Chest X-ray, AP view. Patient: 79 years old, sex M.
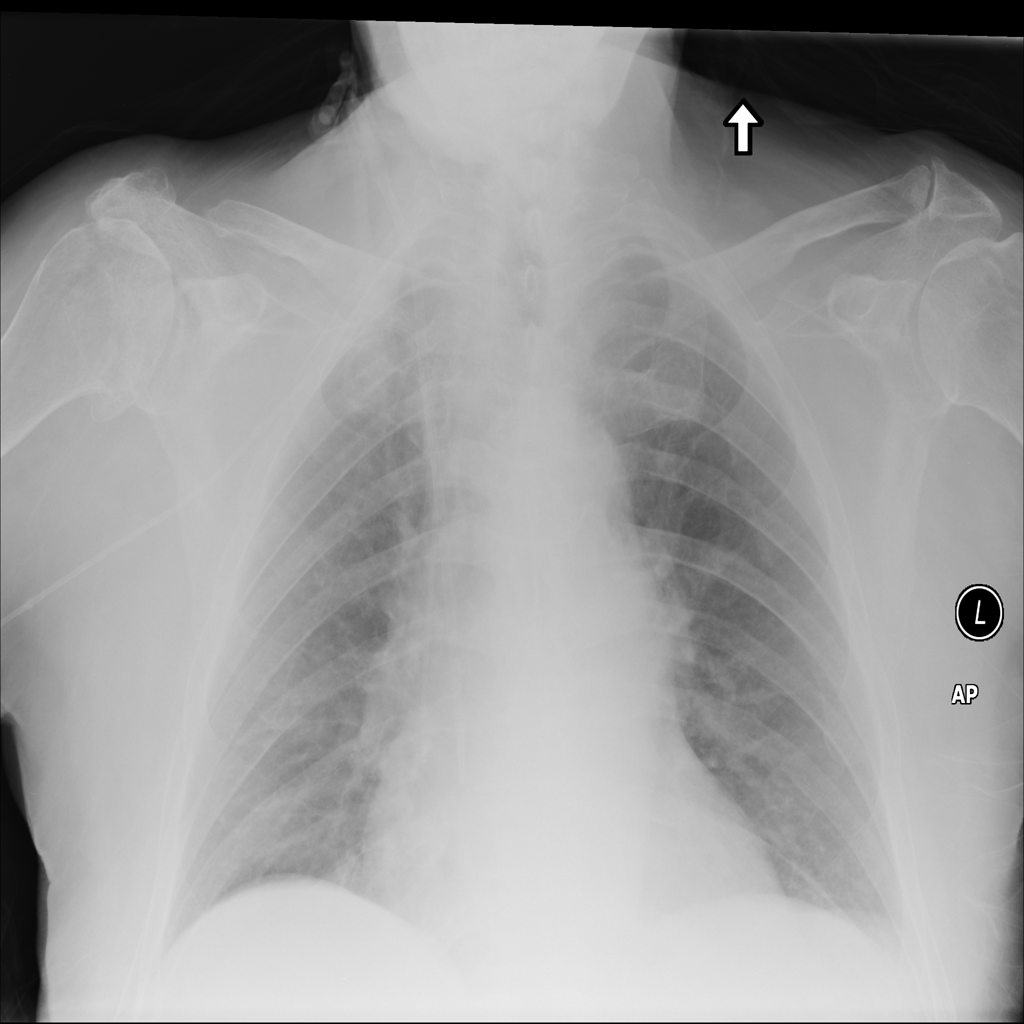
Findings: Effusion